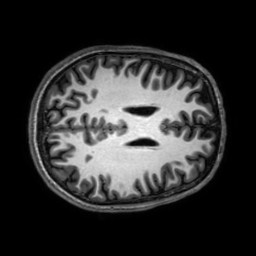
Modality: T1w
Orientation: axial
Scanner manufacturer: philips
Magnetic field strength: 3 T
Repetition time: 0.0096 s
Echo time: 0.0046 s